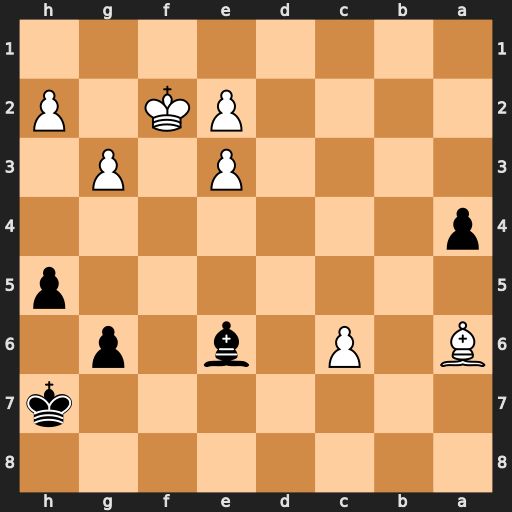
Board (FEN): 8/7k/B1P1b1p1/7p/p7/4P1P1/4PK1P/8
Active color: b
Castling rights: -
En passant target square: -
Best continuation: a3 c7 a2 c8=Q Bxc8